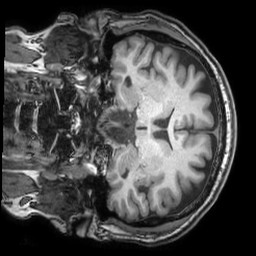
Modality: T1w
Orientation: coronal
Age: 34
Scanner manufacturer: philips
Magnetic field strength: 3 T
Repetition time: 0.007 s
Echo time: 0.003501 s